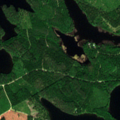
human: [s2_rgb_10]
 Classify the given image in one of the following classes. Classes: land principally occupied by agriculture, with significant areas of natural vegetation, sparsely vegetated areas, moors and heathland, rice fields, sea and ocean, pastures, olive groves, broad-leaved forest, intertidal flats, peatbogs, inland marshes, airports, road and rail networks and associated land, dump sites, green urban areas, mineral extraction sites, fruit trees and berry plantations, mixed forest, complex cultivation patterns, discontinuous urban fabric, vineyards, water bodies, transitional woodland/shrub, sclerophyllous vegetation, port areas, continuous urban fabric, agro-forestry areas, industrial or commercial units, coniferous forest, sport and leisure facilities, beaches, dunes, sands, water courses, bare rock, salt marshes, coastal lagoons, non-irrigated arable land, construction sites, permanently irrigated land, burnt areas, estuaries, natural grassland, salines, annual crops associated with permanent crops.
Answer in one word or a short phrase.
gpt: coniferous forest, mixed forest, water bodies